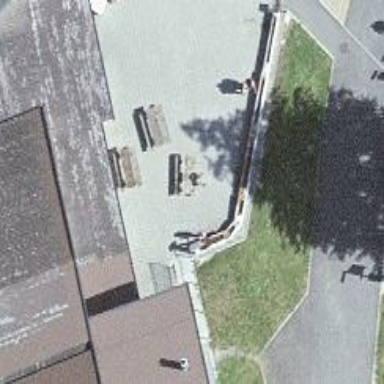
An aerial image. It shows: Picnic table located in leisure land area.